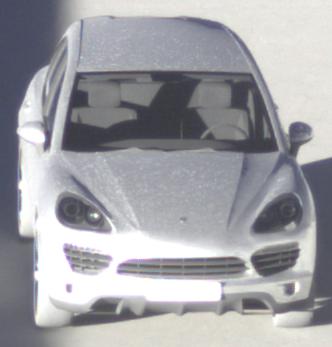
Make: Porsche
Model: Cayenne
Detailed model: Cayenne (958)
Model produced from: 2010/05
Model produced until: 2014/07
Doors: 5
Color: white
Road condition: dry road
Daytime: sunrise or sunset
Contrast: high contrast